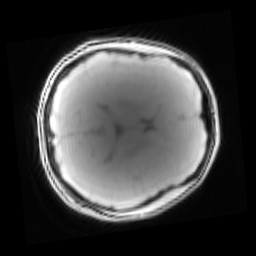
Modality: PDw
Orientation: axial
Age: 16
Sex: female
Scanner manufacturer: siemens
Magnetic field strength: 3 T
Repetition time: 0.25 s
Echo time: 0.00103 s